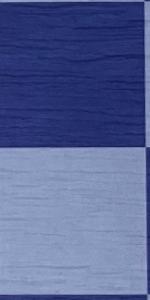
Label: Empty